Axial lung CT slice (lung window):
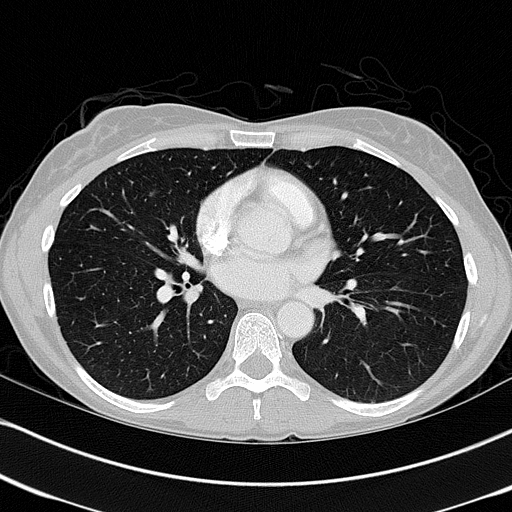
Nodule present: no